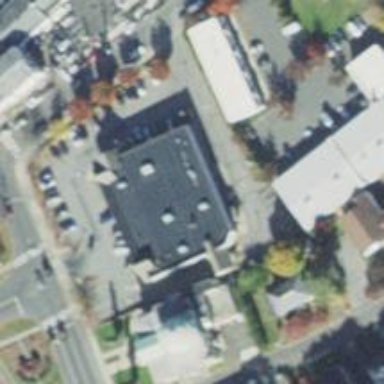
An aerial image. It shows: Part of building.